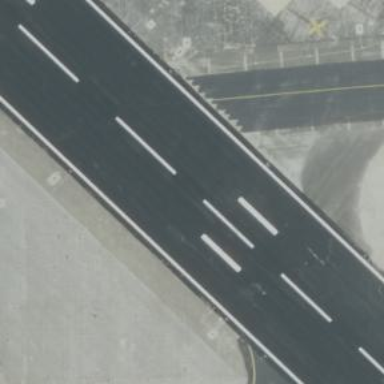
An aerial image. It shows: View of taxiway at the airport.